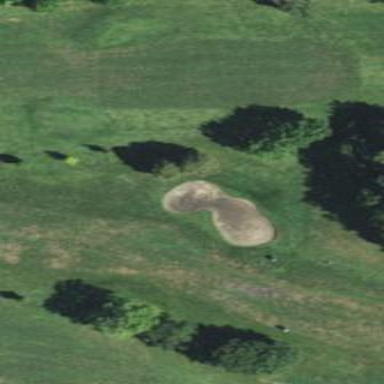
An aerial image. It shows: Well-maintained grassy area designated for golfing. It is mown fairway used for the sport of golf.